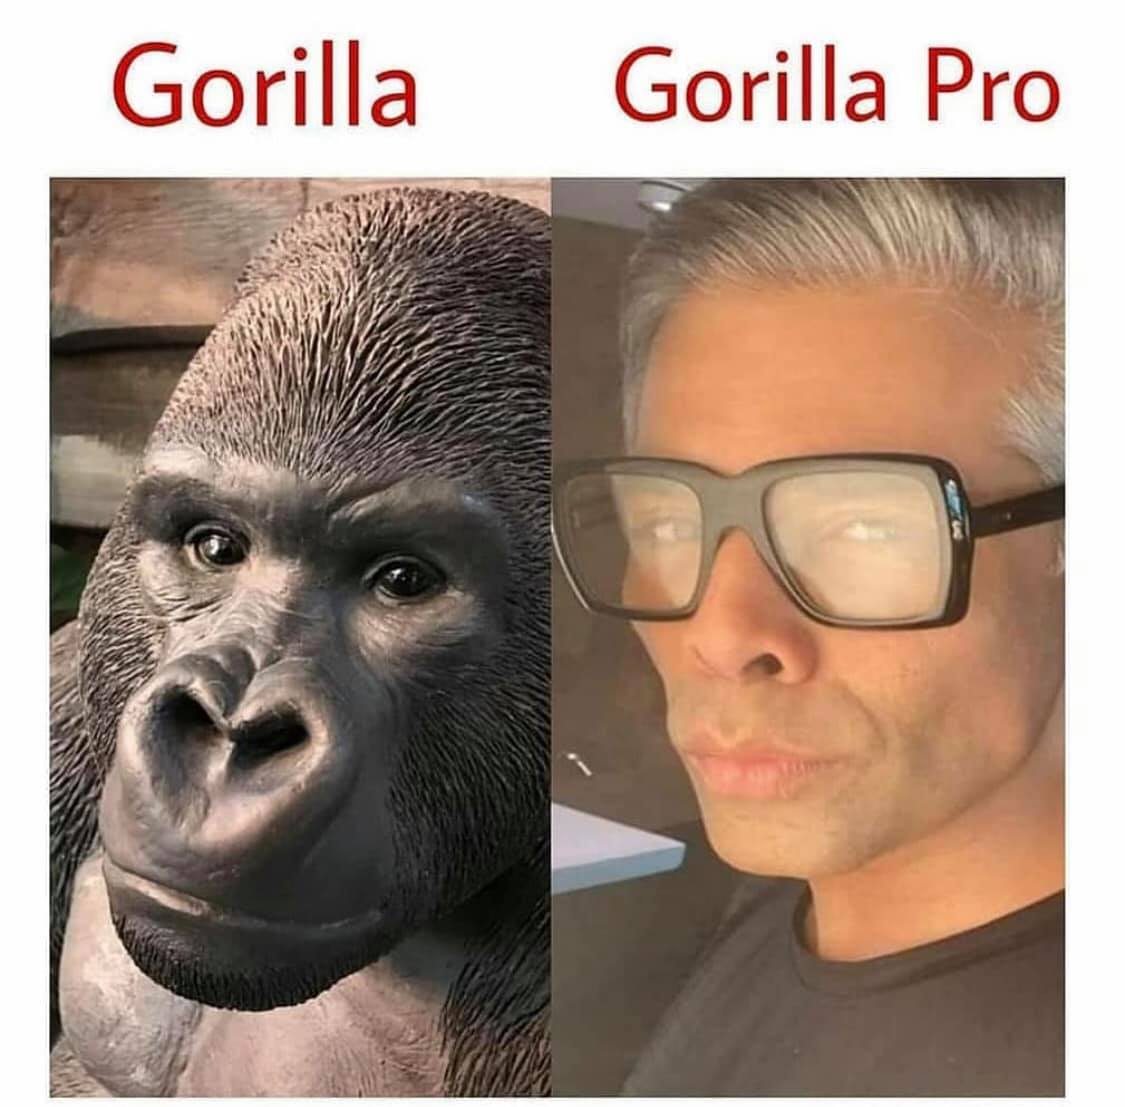
Text: Gorilla   Gorilla Pro
Label: Hate
Hate category: Personal Offence
Targeted group: Individual